Field crop: maize
Growth stage: 2
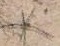
Species: salsola